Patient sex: M
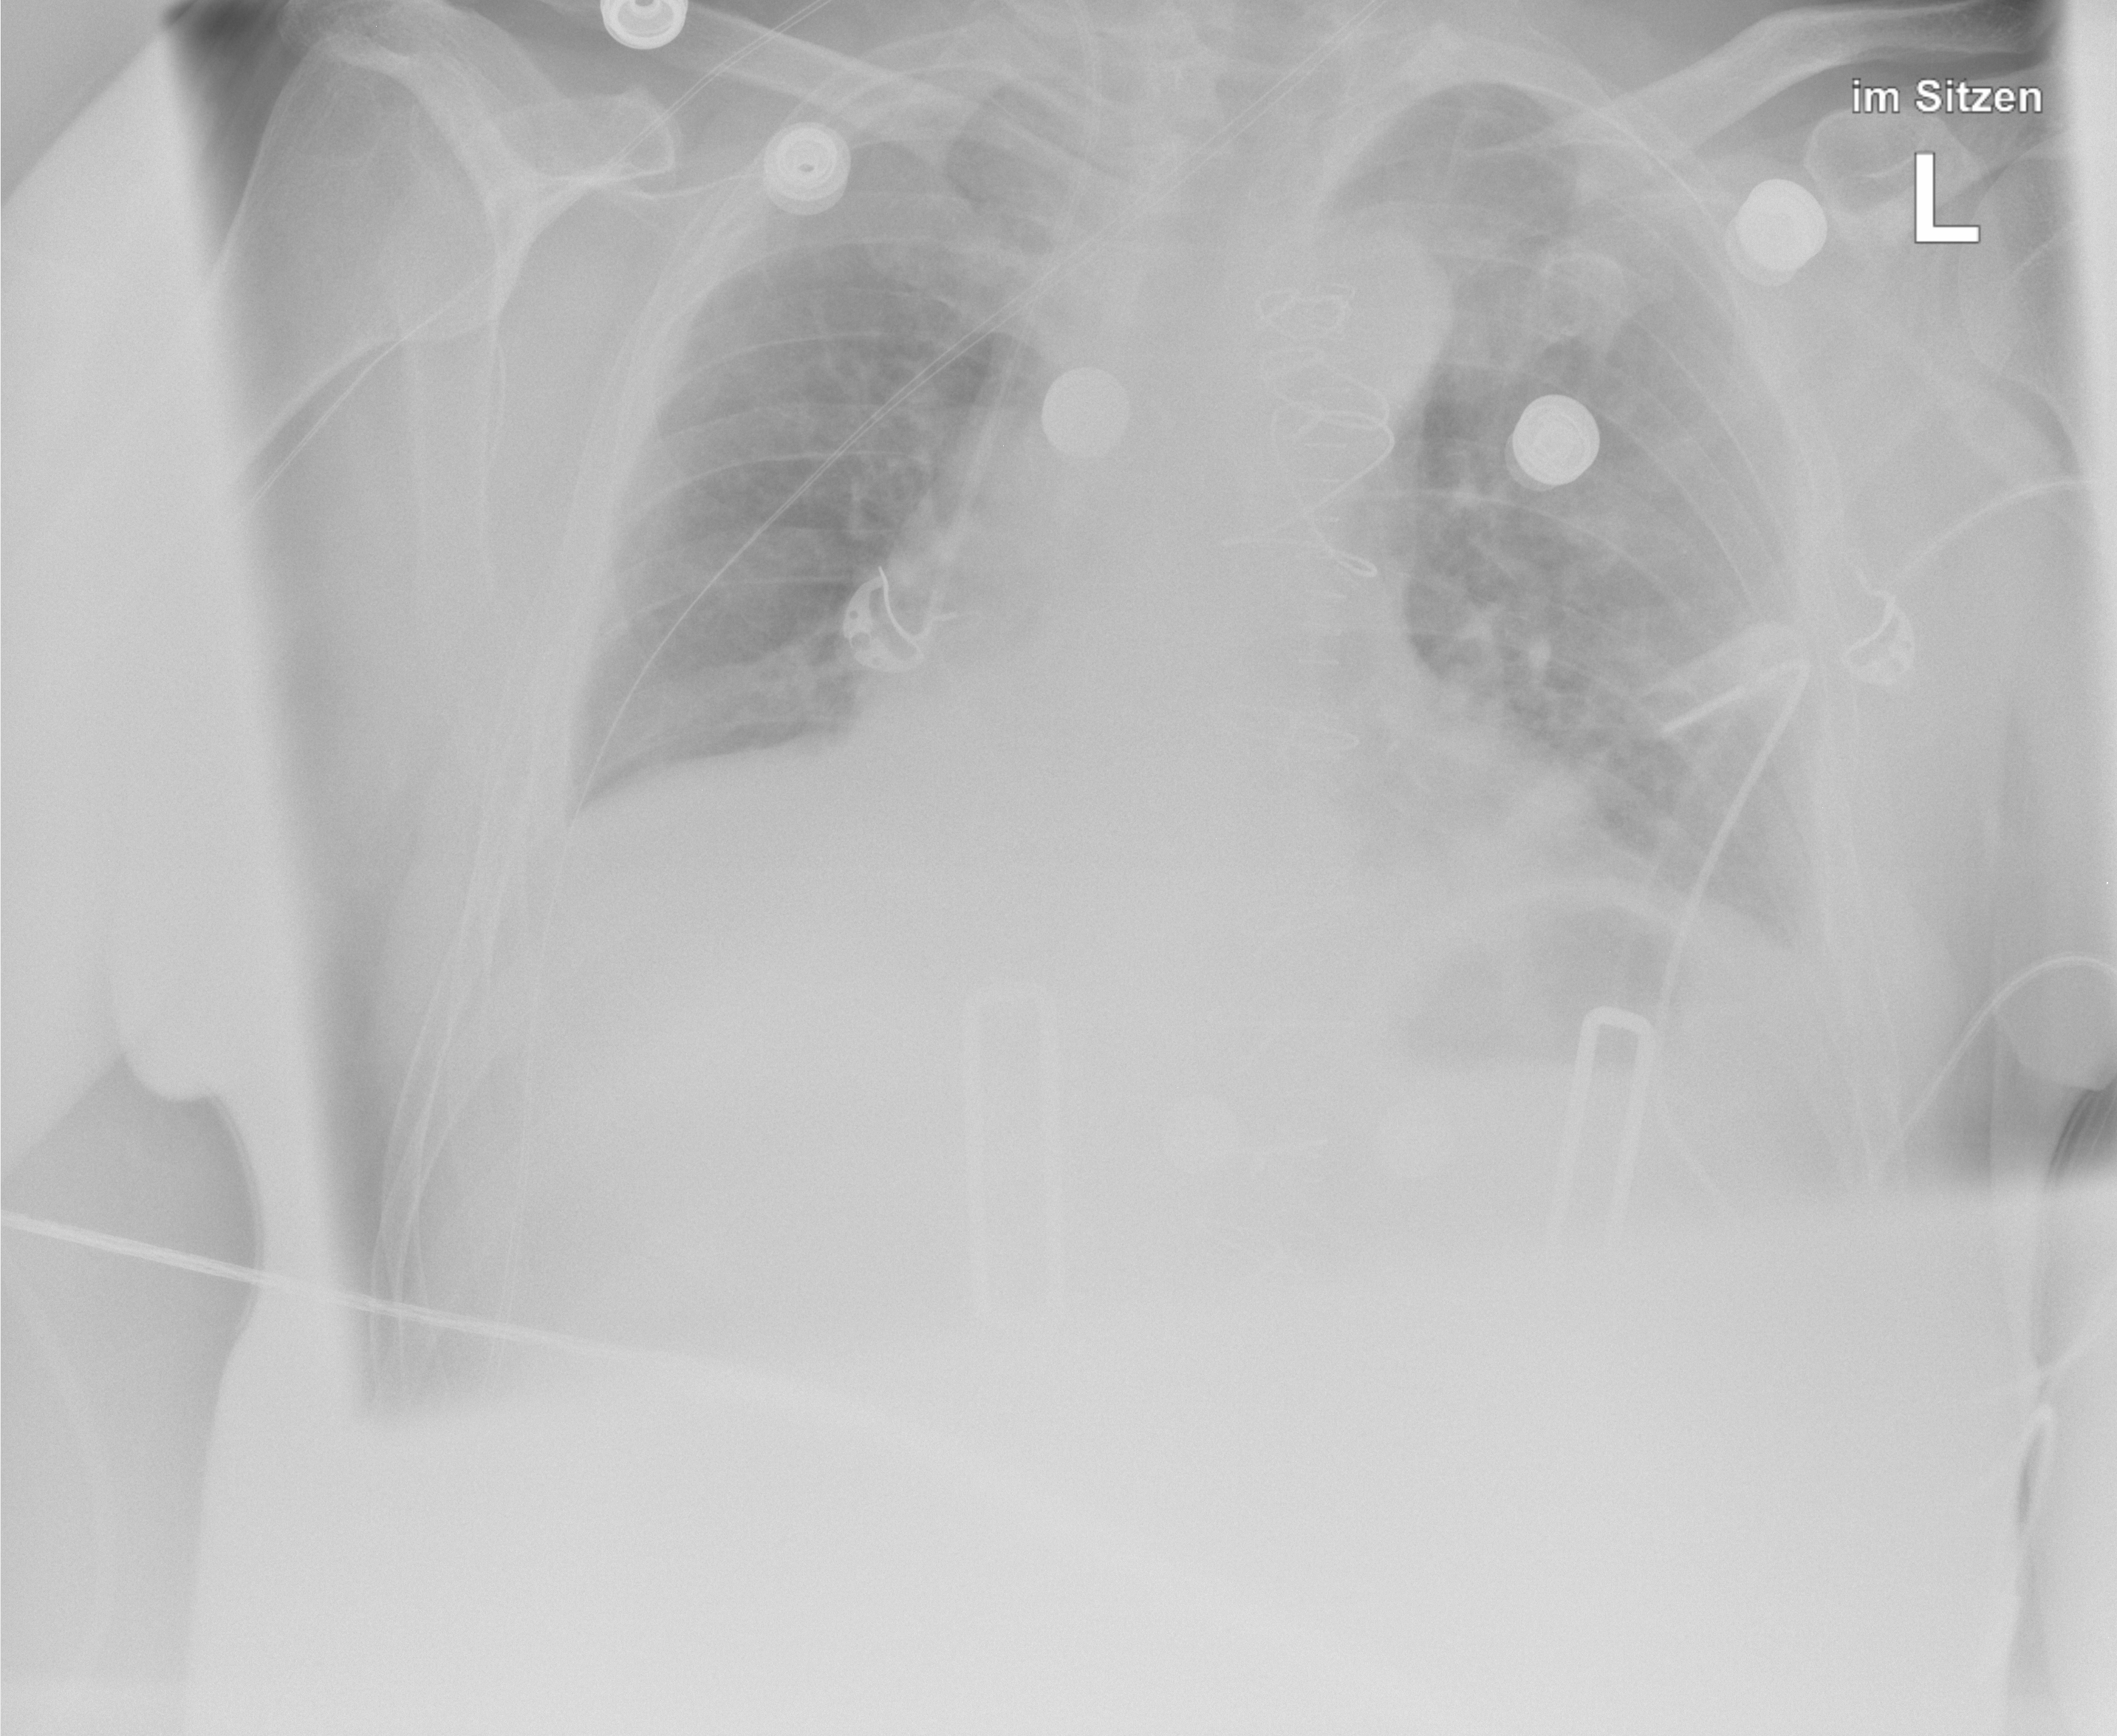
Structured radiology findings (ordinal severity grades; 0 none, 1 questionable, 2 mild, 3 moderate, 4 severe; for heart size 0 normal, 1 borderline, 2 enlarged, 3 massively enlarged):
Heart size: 0
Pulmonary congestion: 2
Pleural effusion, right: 0
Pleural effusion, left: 0
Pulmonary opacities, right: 0
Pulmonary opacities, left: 2
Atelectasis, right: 0
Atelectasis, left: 2